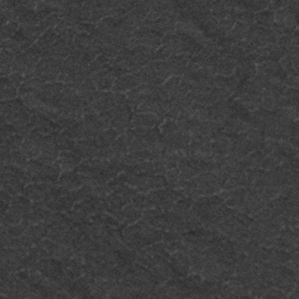
Label: frost